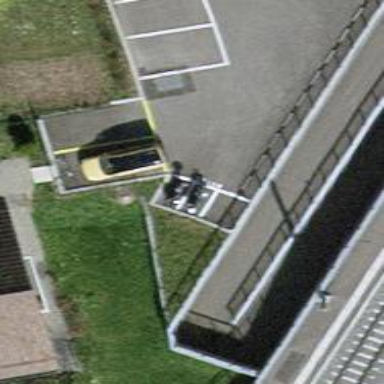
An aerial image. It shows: Asphalt surface parking area designated for bicycle parking.